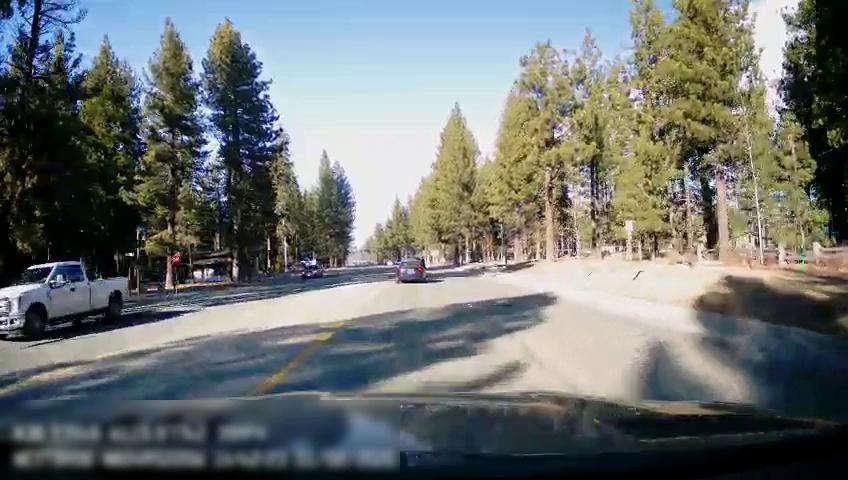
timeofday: Day
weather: Sunny
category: Drivable Space
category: Vehicles | Truck
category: Vehicles | Car
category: Vehicles | Car
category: Lanes | Opposite Lane
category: Lanes | Current Lane